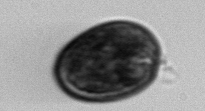
Label: Prorocentrum